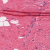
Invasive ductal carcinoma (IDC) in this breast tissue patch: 0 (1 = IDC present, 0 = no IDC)